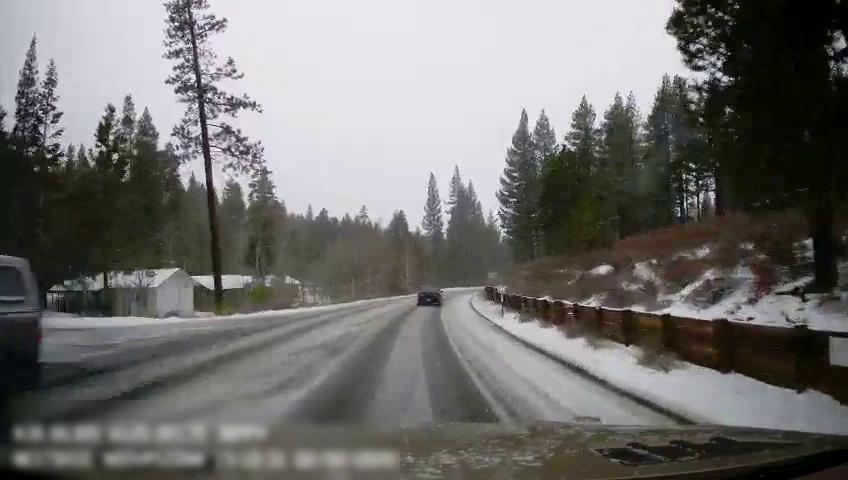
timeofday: Day
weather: Snowy
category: Drivable Space
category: Vehicles | SUV
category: Vehicles | Car
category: Traffic | Signs